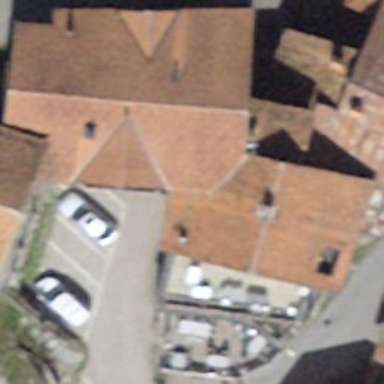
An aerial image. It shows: Hotel building.